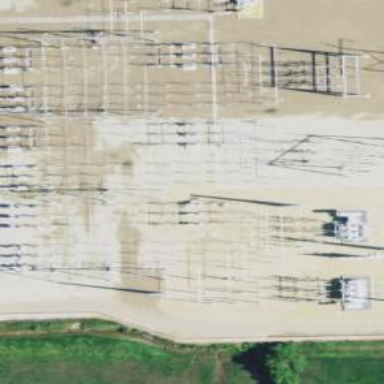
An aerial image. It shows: Switch for power supply.